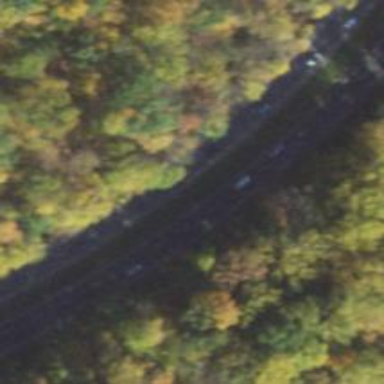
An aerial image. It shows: Asphalt motorway.